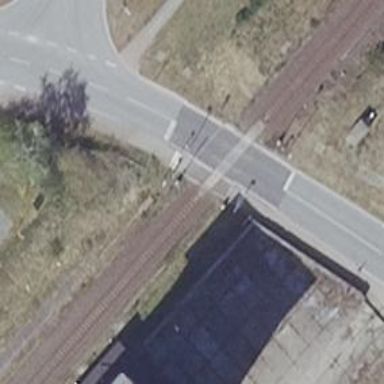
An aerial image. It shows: Secondary road with asphalt surface and sidewalk on the left.